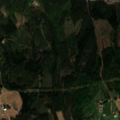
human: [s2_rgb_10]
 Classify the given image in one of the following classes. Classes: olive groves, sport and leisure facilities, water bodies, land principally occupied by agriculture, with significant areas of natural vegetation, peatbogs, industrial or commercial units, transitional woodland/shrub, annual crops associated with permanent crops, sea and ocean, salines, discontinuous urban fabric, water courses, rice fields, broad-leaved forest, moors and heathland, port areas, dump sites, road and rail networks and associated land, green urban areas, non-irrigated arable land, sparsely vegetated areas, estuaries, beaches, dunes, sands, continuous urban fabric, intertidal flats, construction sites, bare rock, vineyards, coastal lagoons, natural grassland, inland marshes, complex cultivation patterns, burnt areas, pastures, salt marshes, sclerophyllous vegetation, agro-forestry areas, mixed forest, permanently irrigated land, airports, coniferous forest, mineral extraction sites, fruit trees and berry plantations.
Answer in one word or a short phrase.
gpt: non-irrigated arable land, coniferous forest, mixed forest, transitional woodland/shrub